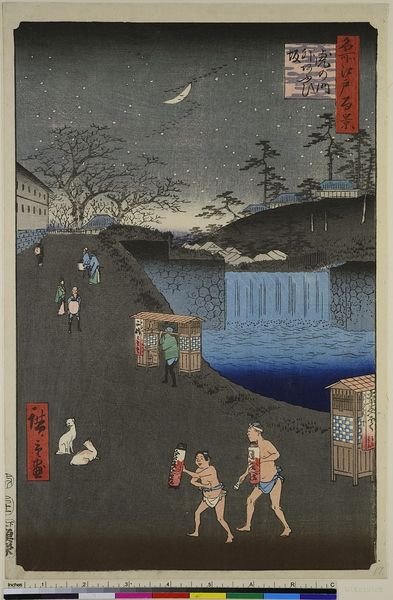
Titel: Der Aoi-Abhang außerhalb des Toranomon, Blatt 113 aus der Serie: 100 berühmte Ansichten von Edo
Künstler: Utagawa Hiroshige
Standort: Hamburg
Institution: Museum für Kunst und Gewerbe Hamburg
Schlagwörter: blau, himmel, mann, wasser, baden, fluss, landschaft, laterne, männer, nacht, weiss, hund, hunde, wasserfall, hase, holzschnitt, japan, stadtansicht, bad, katze, mond, druckgraphik, sterne, sternenhimmel, druckgrafik, zeit, farbholzschnitt, nachtbild, landschaften, landschaftsdarstellung, staudamm, edo, sternbilder, reproduktionen, druckerzeugnisse, gewässer, ukiyo